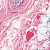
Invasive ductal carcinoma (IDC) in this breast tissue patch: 0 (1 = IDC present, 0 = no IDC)